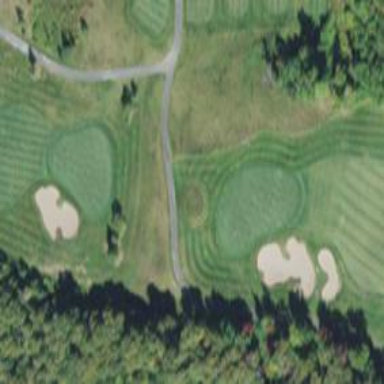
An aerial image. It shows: Golf hole.